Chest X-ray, AP view. Patient: 58 years old, sex M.
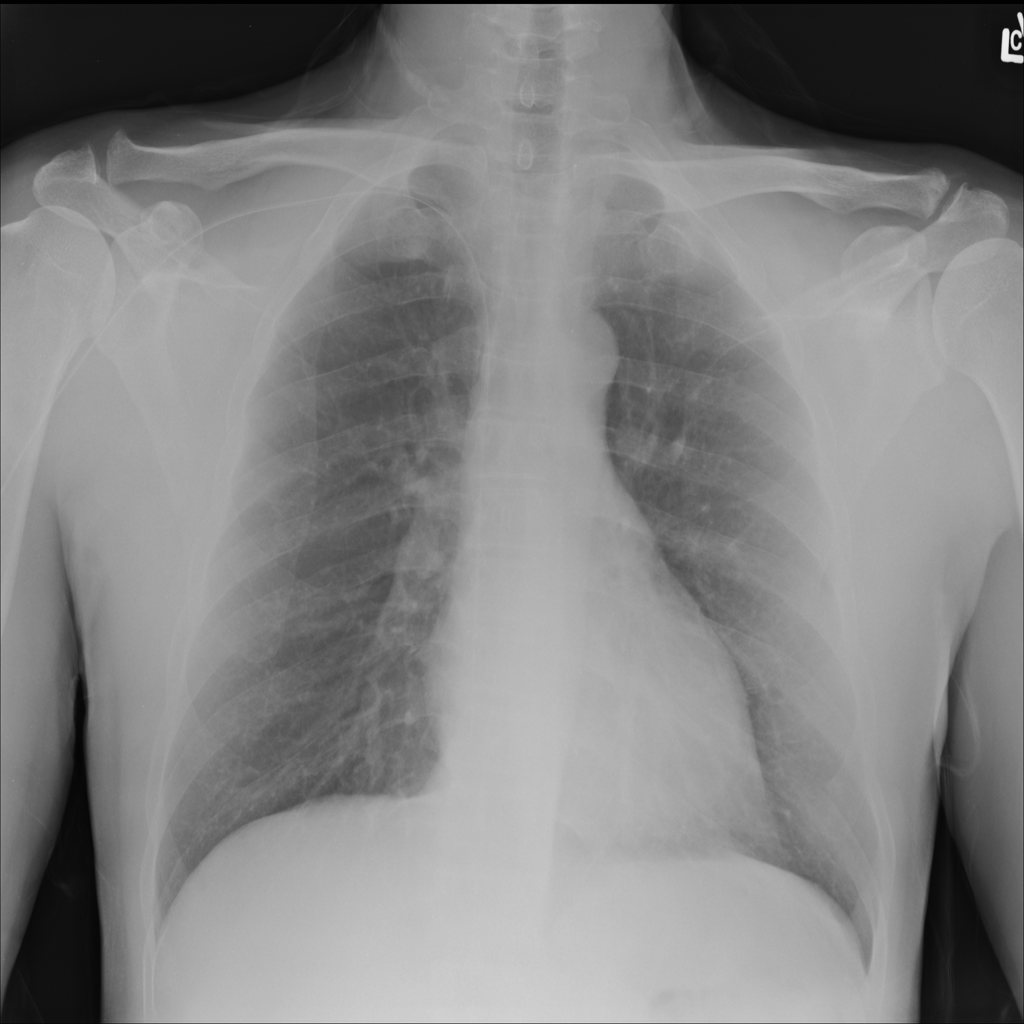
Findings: No Finding